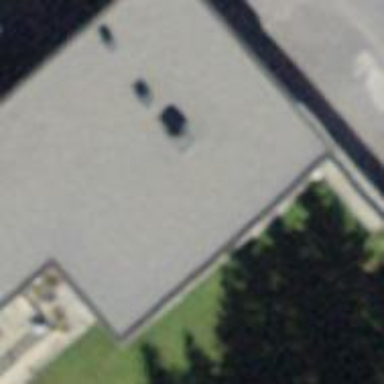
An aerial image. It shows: Building with flat roof.